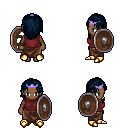
a pixel art fantasy rpg character, female body template, human, dark skin, maroon sleeveless shirt, robe skirt, raven long hairstyle, purple tiara, bracelets, gold boots, shield, four views (front, back, left, right), 2x2 character sprite sheet, small pixel art, hard edges, no anti-aliasing